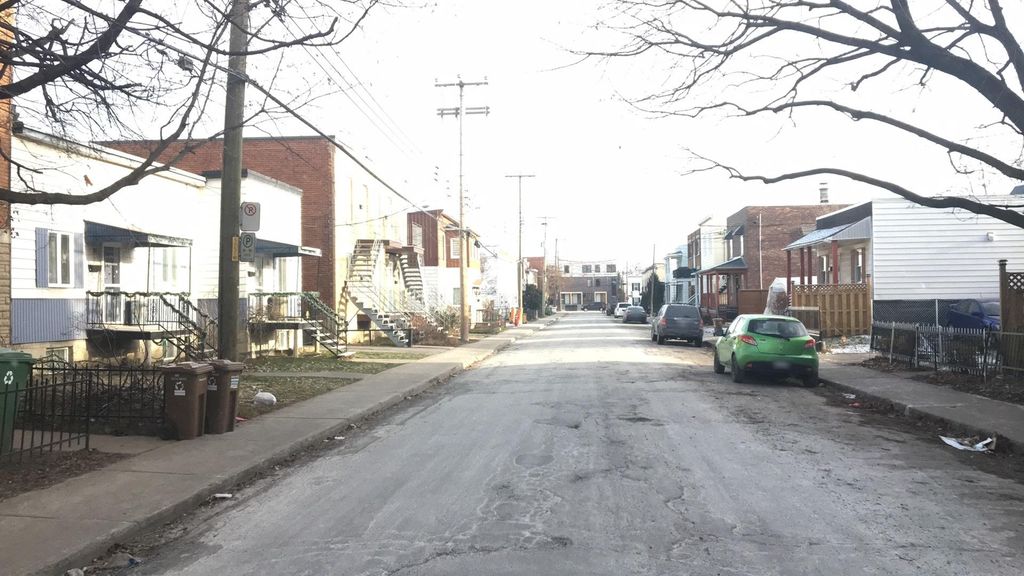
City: montreal